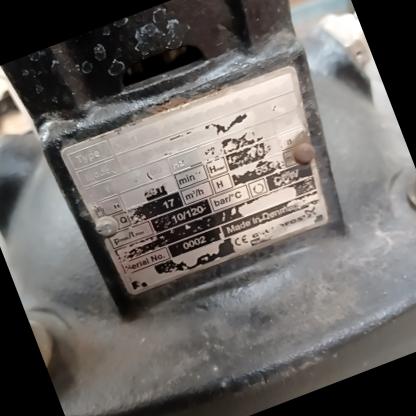
Klasa: tabliczka-znamionowa